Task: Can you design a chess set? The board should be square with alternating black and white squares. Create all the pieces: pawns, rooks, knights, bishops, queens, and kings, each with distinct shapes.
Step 2271:
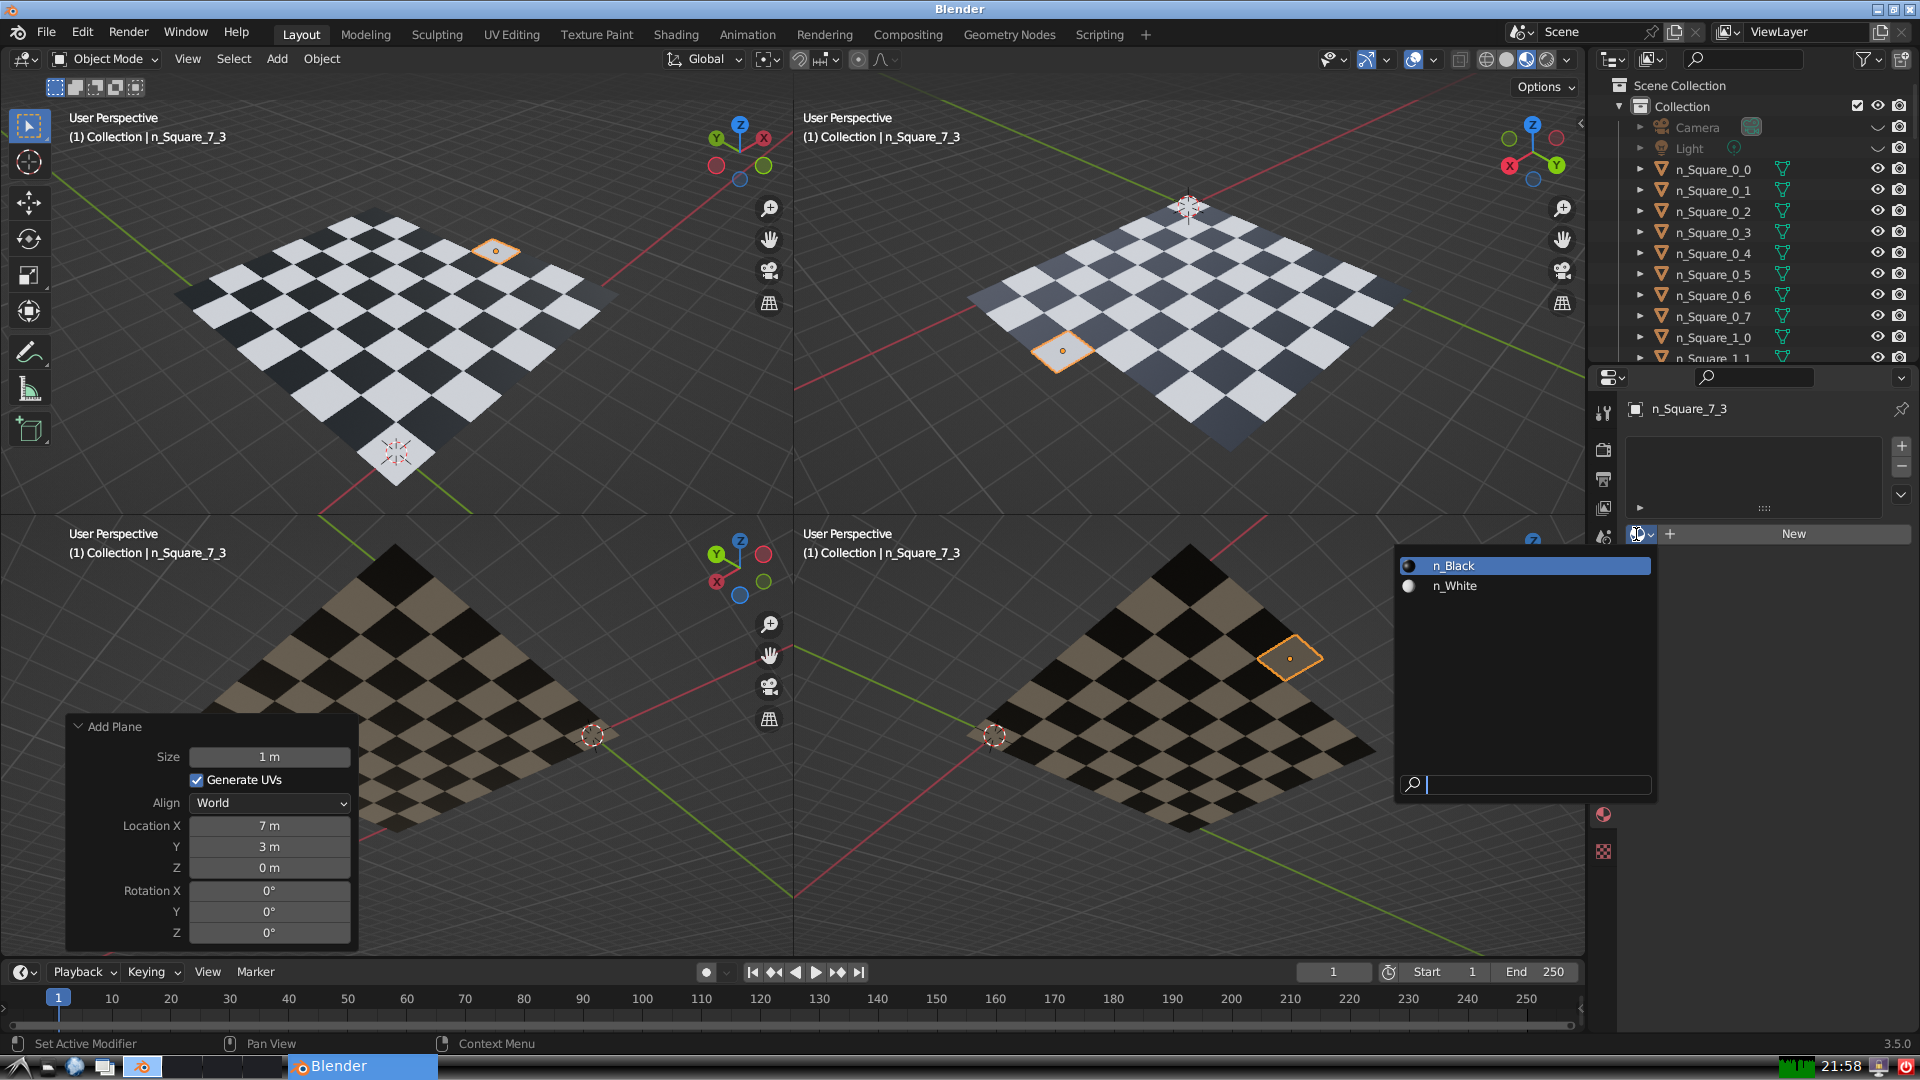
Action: input_text: n_White